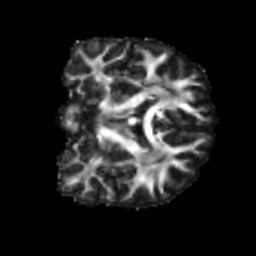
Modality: FA
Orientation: coronal
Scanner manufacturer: siemens
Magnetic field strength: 3 T
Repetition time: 4 s
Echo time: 0.0594 s